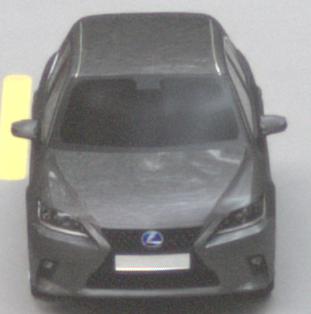
Make: Lexus
Model: CT 200h
Detailed model: CT (A10)
Model produced from: 2014/03
Model produced until: 2017/10
Doors: 5
Color: gray
Road condition: dry road
Daytime: sunrise or sunset
Contrast: medium contrast